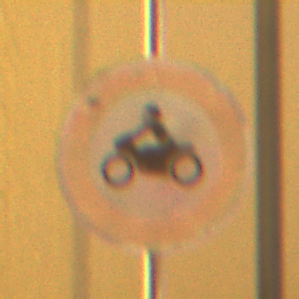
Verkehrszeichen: VerbotKraftraeder
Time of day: Night
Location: Outdoor (Urban)
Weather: Clear
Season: NotSpecified
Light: Artificial